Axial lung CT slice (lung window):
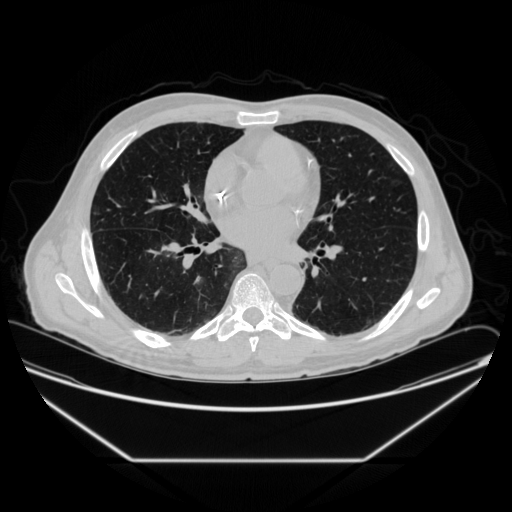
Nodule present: no